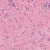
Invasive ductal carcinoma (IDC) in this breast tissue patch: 0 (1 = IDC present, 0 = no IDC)